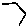
Label: hexagon